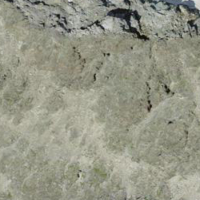
EUNIS habitat code: 48
Species observed at this site:
Gypaetus barbatus
Phylloscopus collybita
Falco peregrinus